Question: Here is my XML layout:
'''
<?xml version="1.0" encoding="utf-8"?>
<RelativeLayout xmlns:android="http://schemas.android.com/apk/res/android"
android:layout_width="fill_parent"
android:layout_height="fill_parent">
<ListView xmlns:android="http://schemas.android.com/apk/res/android"
android:id="@android:id/list"
android:orientation="vertical"
android:layout_width="fill_parent"
android:layout_height="wrap_content">
</ListView>
<LinearLayout xmlns:android="http://schemas.android.com/apk/res/android"
android:layout_height="wrap_content"
android:layout_width="fill_parent"
android:layout_alignParentBottom="true">
<EditText xmlns:android="http://schemas.android.com/apk/res/android"
android:layout_height="wrap_content"
android:layout_width="fill_parent"
android:layout_weight="1" />
<Button xmlns:android="http://schemas.android.com/apk/res/android"
android:layout_height="wrap_content"
android:layout_width="fill_parent"
android:layout_weight="2" />
</LinearLayout>
</RelativeLayout>
'''
Which causes this problem:

The listview item (outlined in red) is behind the fixed footer and cannot be used. Any solutions?
I would prefer to be pointed out the changes in my code to fix that problem and then some sort of explanation. But that's just my preference.
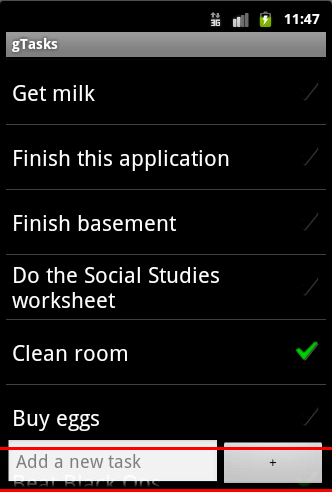
Answer: I just found out how. By utilizing the 'RelativeLayout' and by changing the code to this:
'''
<?xml version="1.0" encoding="utf-8"?>
<RelativeLayout xmlns:android="http://schemas.android.com/apk/res/android"
android:id="@+id/root"
android:layout_width="fill_parent"
android:layout_height="fill_parent">
<LinearLayout
android:id="@+id/listview_footer"
android:layout_height="wrap_content"
android:layout_width="fill_parent"
android:layout_alignParentBottom="true">
<EditText
android:id="@+id/new_task_title"
android:layout_height="wrap_content"
android:layout_width="fill_parent"
android:layout_weight="1"
android:hint="Add a new task" />
<Button
android:id="@+id/new_task_button"
android:layout_height="wrap_content"
android:layout_width="fill_parent"
android:layout_weight="3"
android:text="+" />
</LinearLayout>
<ListView
android:id="@android:id/list"
android:orientation="vertical"
android:layout_width="fill_parent"
android:layout_height="wrap_content"
android:layout_below="@id/root"
android:layout_above="@id/listview_footer">
</ListView>
</RelativeLayout>
'''